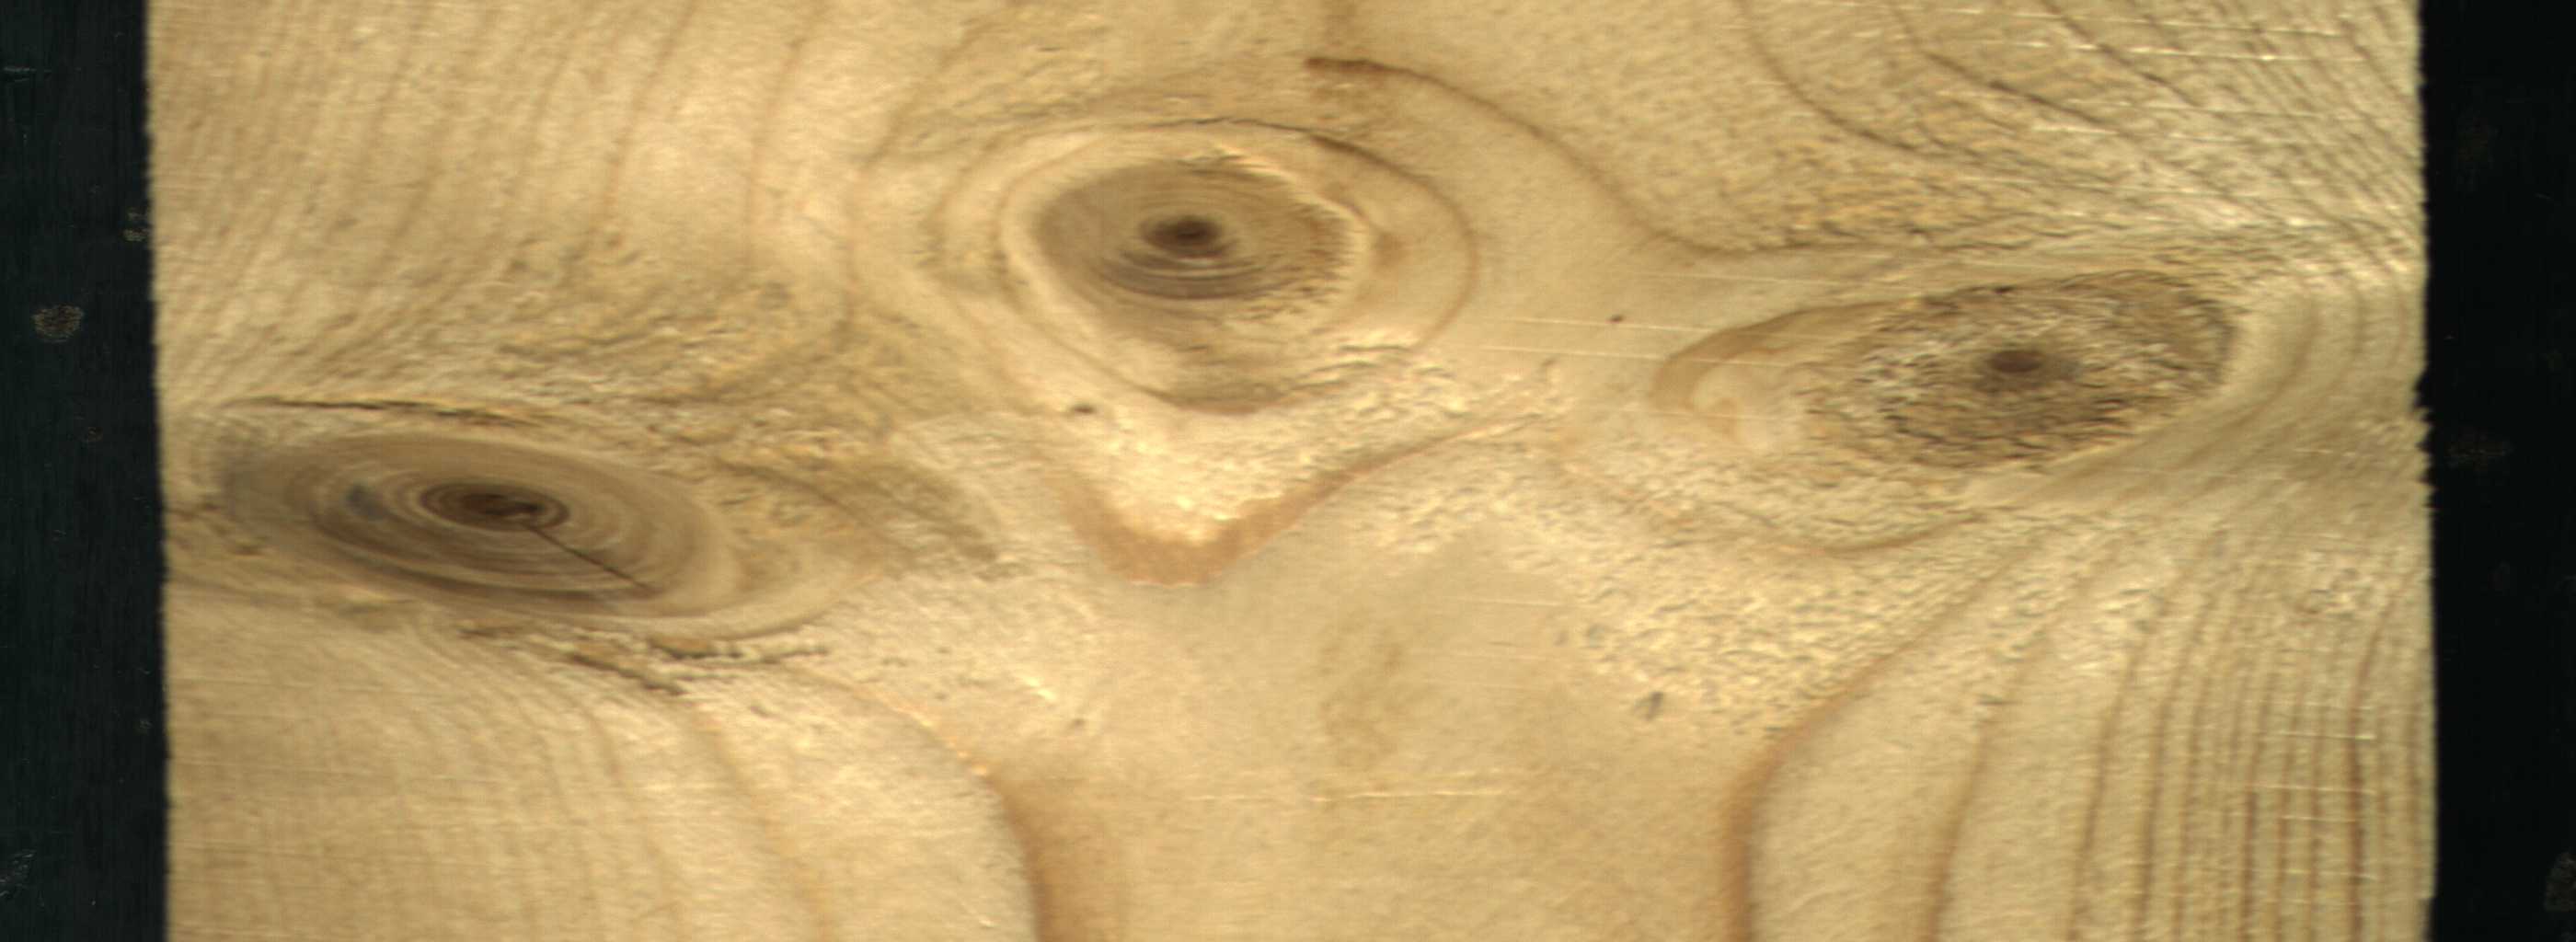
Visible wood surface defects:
knot_with_crack
Live_Knot
Live_Knot